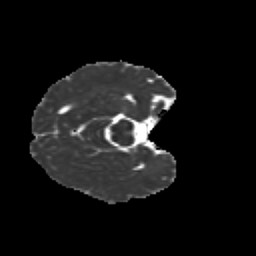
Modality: MD
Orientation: axial
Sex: male
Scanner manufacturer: siemens
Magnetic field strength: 3 T
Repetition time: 5 s
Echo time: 0.071 s